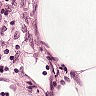
Metastatic tissue present: no